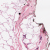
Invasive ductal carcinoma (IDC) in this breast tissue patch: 0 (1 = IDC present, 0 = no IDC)